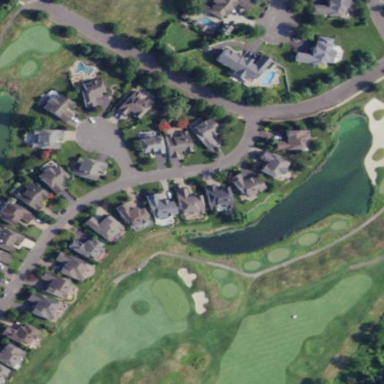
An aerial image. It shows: Scenic view of water hazard on golf course. The natural water feature adds beauty to the landscape.